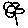
Label: flower